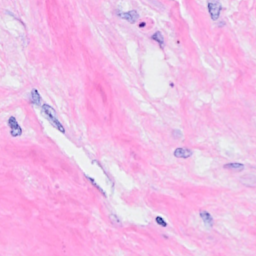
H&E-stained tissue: Breast